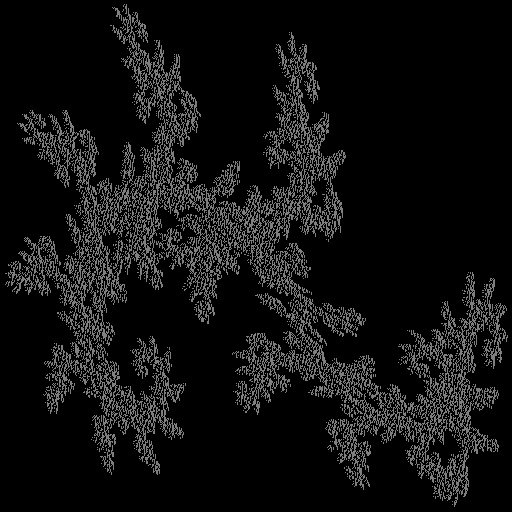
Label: greygoldenrod